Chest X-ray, AP view. Patient: 58 years old, sex F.
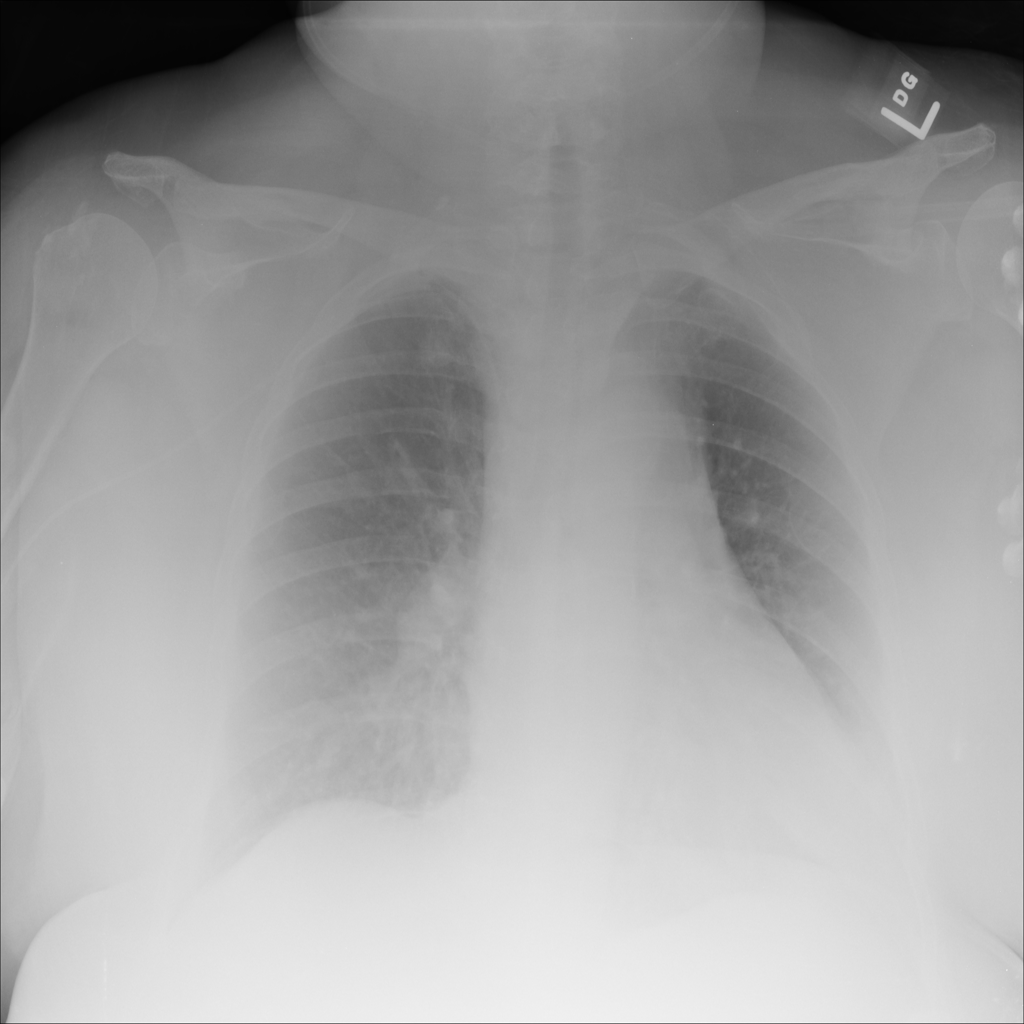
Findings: No Finding